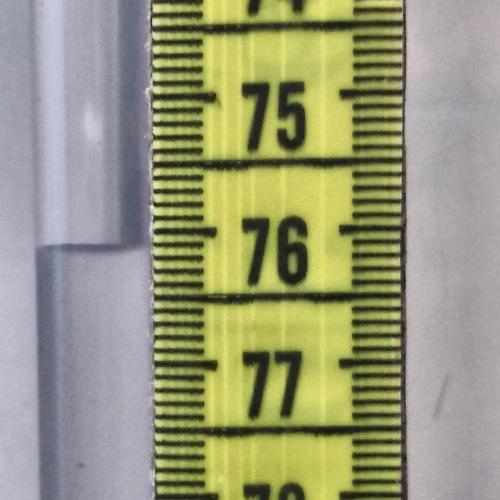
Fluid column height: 76.1 cm